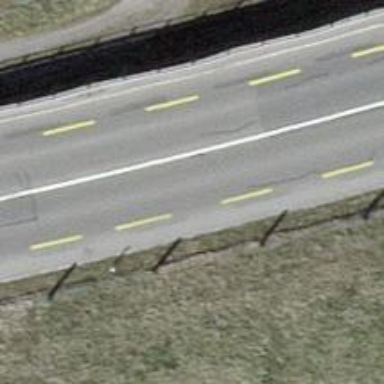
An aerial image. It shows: Primary highway with asphalt surface and designated lane for cyclists.